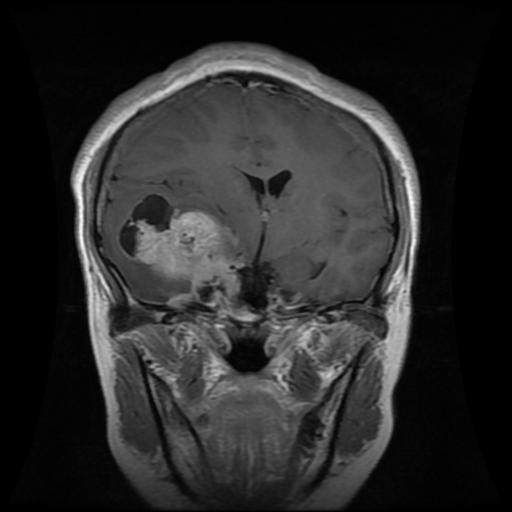
Label: meningioma